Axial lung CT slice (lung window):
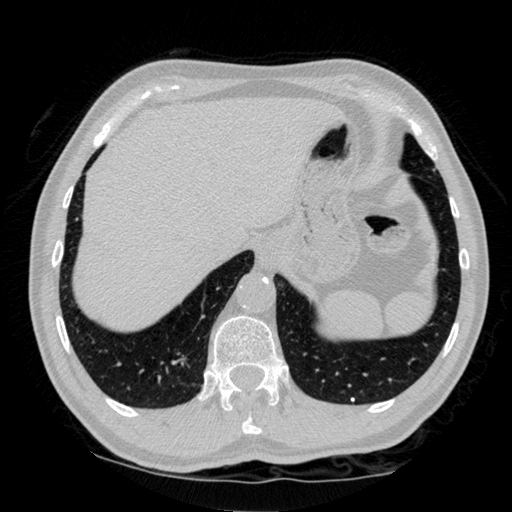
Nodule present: no